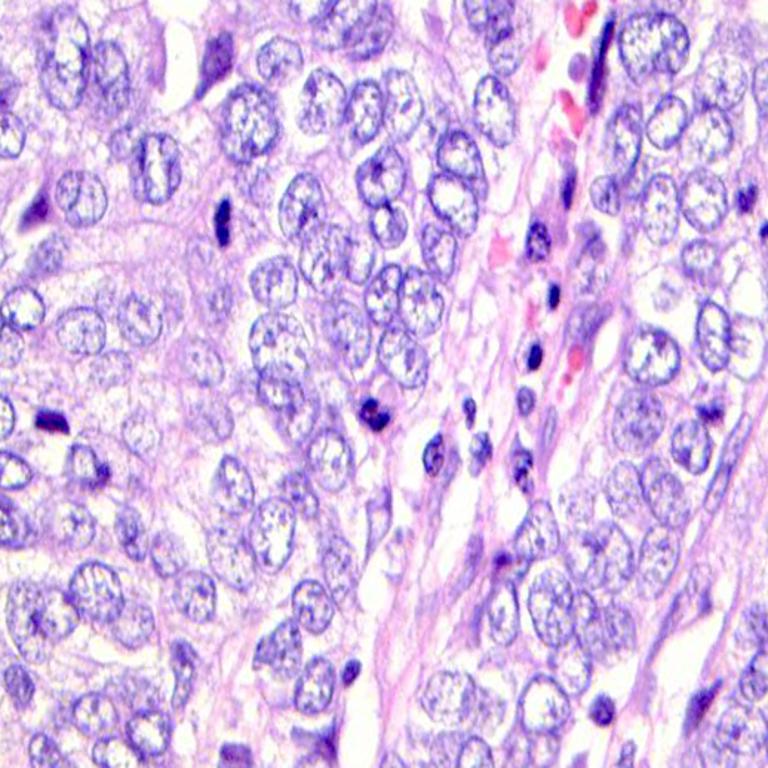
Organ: colon
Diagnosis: adenocarcinomas